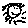
Label: sun